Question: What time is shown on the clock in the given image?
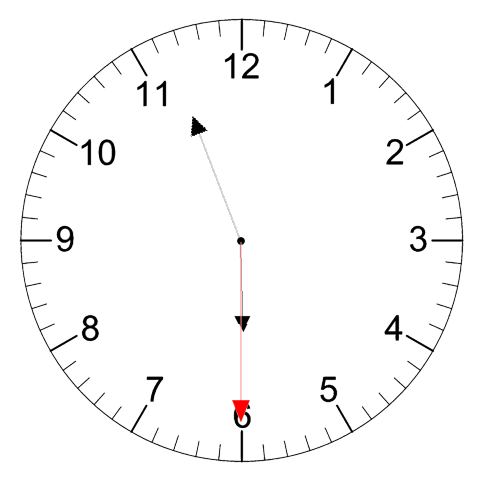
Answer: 05:56:30